Question: <URL>
I want to write a reusable component for iOS that does something like this:
1. Accepts a number as an input, let's call it inputNumber
2. Records audio for 10 seconds or until the user stops recording
3. During recording shows live metering
4. After the recording, checks the recording using the provided inputNumber (we don't really care about this part at the moment)
5. Allows the user to play the recorded audio
6. Returns a path to the recorded file
7. Returns YES or NO based on the check of step 4
The GUI is pretty simple, just two buttons (play/pause and record/stop) together with a view for showing the audio metering during recording.
Something like this:

Now, I have implemented all the logic I need in a singleton "manager" class and what I want to do is also provide the GUI. That means that the consumers will not care about enabling/disabling buttons, showing/hiding the meter etc.
I would like for others to be able to keep using this "manager" (and probably it will be refactored to stop being a singleton), but at the same time I would like to give the option to use it as a "drop in" view.
So, this is a question of how can I setup the whole architecture.
Right now my manager has only one method:
'''
typedef void(^CompletionBlock)(BOOL isValid, NSString* filePath, NSError *error);
-(void)evaluateRecordingForInputNumber:(NSNumber *)inputNumber completion:(CompletionBlock)completionBlock;
'''
and this works as I want.
But if I introduce a view, how should my API look? It doesn't seem correct to me to write a custom UIView '-init' that will take the role of the aforementioned method, since ideally I would like to reuse this view for different model classes (providing the 'inputNumber') that need to be evaluated.
How can I choose between subclassing 'NSObject', 'UIControl' or 'UIView' in my case? Is there a nice way to use both my "engine" as a standalone component and also optionally provide a backing view layer?
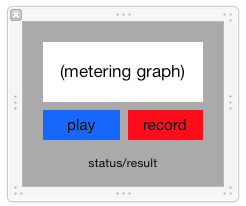
Answer: I think this coupling is largely dependent on how you envision the custom view/manager being used.
Will it be a lot of logic that people can use without the view, and the view is just an optional feature? If so it likely makes sense to subclass NSObject and prove the view as a property of the manager itself. That way people can use your manager class as a standalone, and in UIView's where it's needed they can do something like the following:
'''
[self.view addSubview:myCustomManager.audioView];
'''
On the other hand if the manager class has no value to your user without the UIView itself then I think it makes a lot of sense to subclass UIView, and hide your manager class behind that UIView. One example of a widget that uses this style of implementation is stripe: <URL>. Everything is based off of their 'STPView', like retrieving a charge token:
'''
[self.stripeView createToken:^(STPToken *token, NSError *error) {
if (error) {
// Handle error
// [self handleError:error];
} else {
// Send off token to your server
// [self handleToken:token];
}
}];}
'''
One can imagine a private 'manager' class behind the scenes of the stripeView doing all the work (this method is in addition to their delegate callback).
In your case this might be a fairly good pattern. You can add a property to the custom view for the number to be evaluated, add the view to the hierarchy, and then create a custom delegate that calls back automatically after it processes things; which would take the place of your manager class callback.
The final answer is that it depends a lot on how much of split between business logic and UIView treats this will provide. As long as the code is readable, maintainable, and you have some reasonable pattern to follow I don't think anyone is going to nail you to a cross in iOS land.